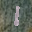
Label: 1